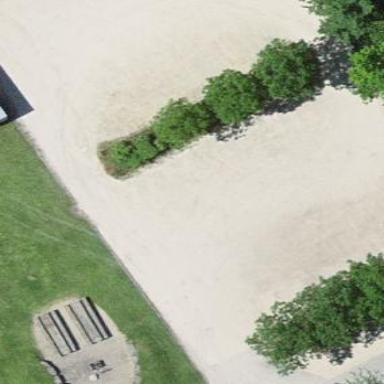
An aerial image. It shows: Parking area with fine gravel surface.